Interaction volume radius: 5 \u00c5
Interaction volume height: 30 \u00c5
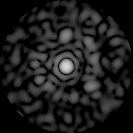
Disorder parameter: 0.7668